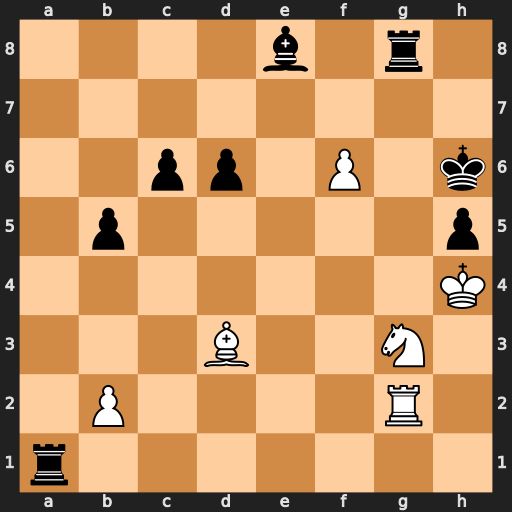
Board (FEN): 4b1r1/8/2pp1P1k/1p5p/7K/3B2N1/1P4R1/r7
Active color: w
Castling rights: -
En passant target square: -
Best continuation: Nf5+ Kh7 Ne7+